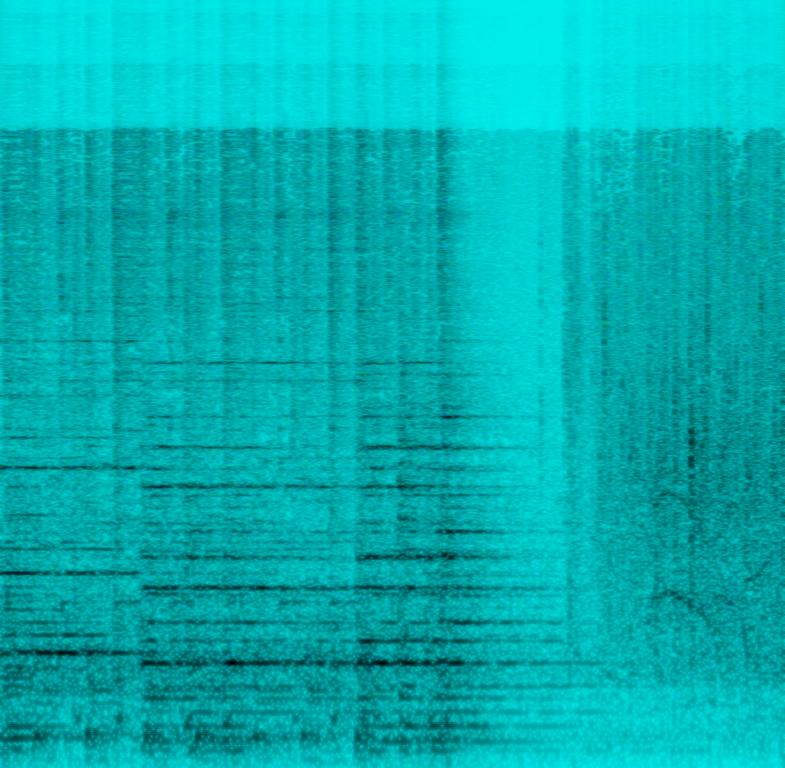
The low quality recording features a steel pans melody, shimmering hi hats, syncopated snare and "4 on the floor" kick pattern. It is a bit reverberant as it was played in a concert hall. There are some crowd cheering and applause sounds. It sounds exotic, fun and happy.